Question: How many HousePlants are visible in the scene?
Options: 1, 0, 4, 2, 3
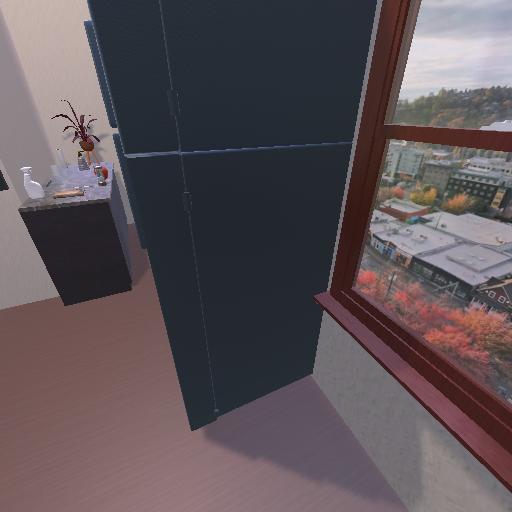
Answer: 1